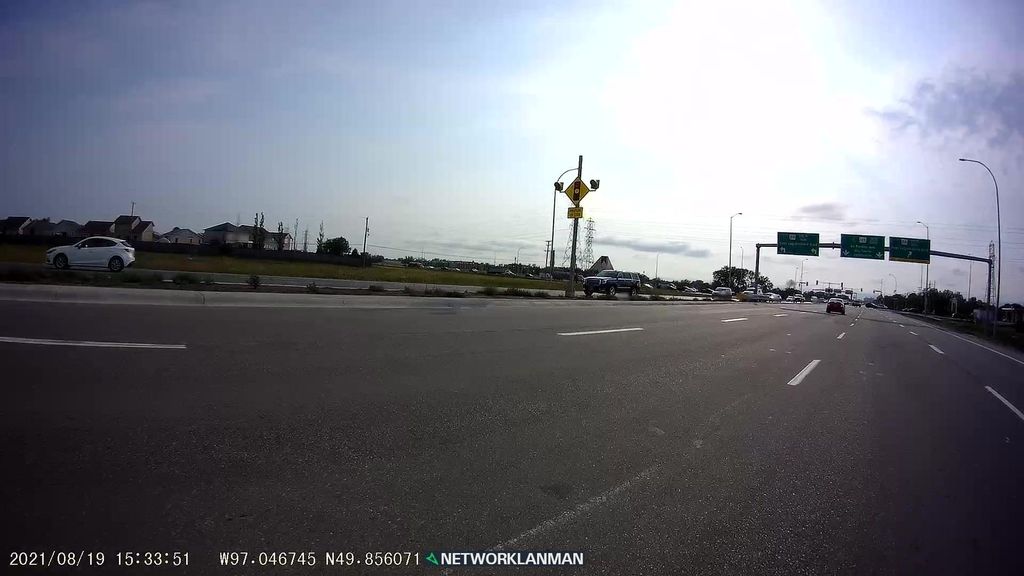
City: winnipeg